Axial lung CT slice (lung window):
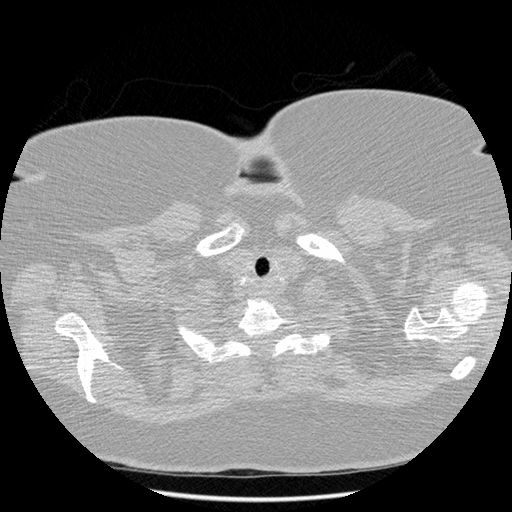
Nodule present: no